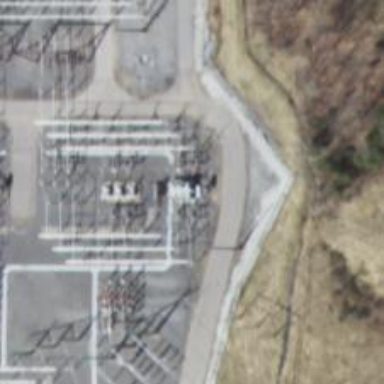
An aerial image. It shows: Switch for power supply.